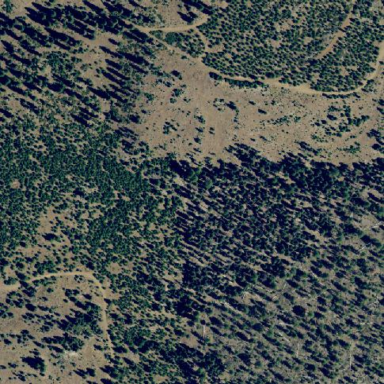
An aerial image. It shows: Forest area.